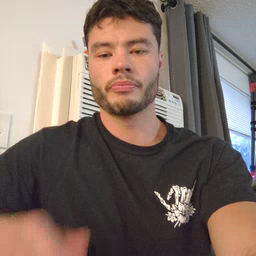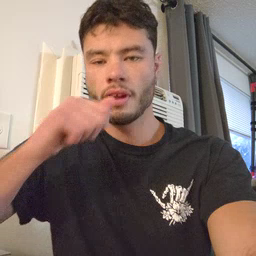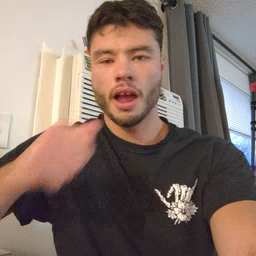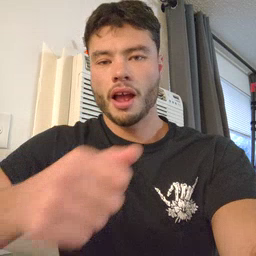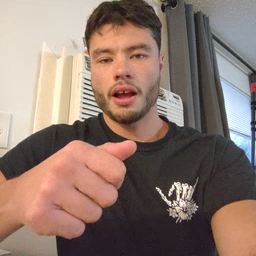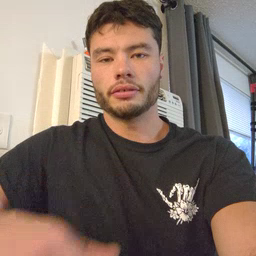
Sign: hide